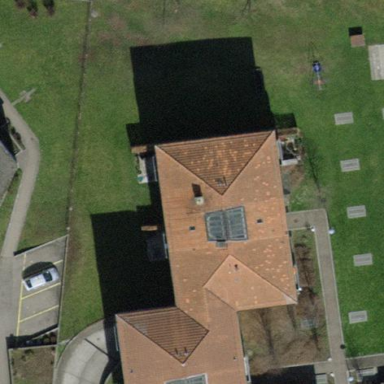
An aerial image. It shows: Apartment building with hipped roof.